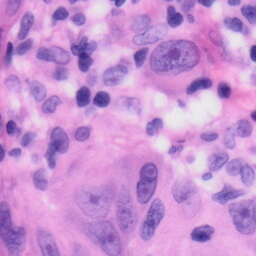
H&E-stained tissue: Skin